Question: I have a custom UserControl that have a StatusStrip. So, I resize this control when user drags the corner of this status strip. However, the resizing is not pretty good: temporary white areas can be observed on the parent control during the resize, and sometimes if the resizing are too fast user "loses" the control(that stops resizing).

'''
Option Infer On
Public Class FloattingGrid
Inherits System.Windows.Forms.UserControl
Dim mouseDownLocation As Nullable(Of Point)
Private Sub StatusStrip1_MouseMove(ByVal sender As System.Object, ByVal e As System.Windows.Forms.MouseEventArgs) Handles StatusStrip1.MouseMove
If mouseDownLocation.HasValue Then
Dim newPosition = Cursor.Position
Dim dx = newPosition.X - mouseDownLocation.Value.X
Dim dy = newPosition.Y - mouseDownLocation.Value.Y
'Dim oldRect = New Rectangle(Me.Location, Me.Size)'
Me.Size = New Size(Me.Width + dx, Me.Height + dy)
mouseDownLocation = newPosition
If Me.Parent IsNot Nothing Then
'Me.Parent.Invalidate(oldRect) '
Me.Parent.Refresh()
End If
Else
If e.X > Me.Width - 20 Then
If Cursor <> Cursors.SizeNWSE Then Cursor = Cursors.SizeNWSE
Else
If Cursor = Cursors.SizeNWSE Then Cursor = Cursors.Default
End If
End If
End Sub
Private Sub StatusStrip1_MouseLeave(ByVal sender As System.Object, ByVal e As System.EventArgs) Handles StatusStrip1.MouseLeave
Cursor = Cursors.Default
mouseDownLocation = Nothing
'Me.ResumeLayout() '
End Sub
Private Sub StatusStrip1_MouseDown(ByVal sender As System.Object, ByVal e As System.Windows.Forms.MouseEventArgs) Handles StatusStrip1.MouseDown
If Cursor = Cursors.SizeNWSE Then
'Me.SuspendLayout() '
mouseDownLocation = Cursor.Position
End If
End Sub
Private Sub StatusStrip1_MouseUp(ByVal sender As System.Object, ByVal e As System.Windows.Forms.MouseEventArgs) Handles StatusStrip1.MouseUp
mouseDownLocation = Nothing
'Me.ResumeLayout()'
End Sub
' Private Sub FloattingGrid_MouseMove(ByVal sender As Object, ByVal e As System.Windows.Forms.MouseEventArgs) Handles Me.MouseMove '
' End Sub '
Private Sub FloattingGrid_Load(ByVal sender As System.Object, ByVal e As System.EventArgs) Handles MyBase.Load
Me.ResizeRedraw = True
End Sub
End Class
'''
I think that behavior could be caused by the parent's Invalidate. Is there a way to just BeginInvalidate and not wait till parent invalidates all the region?
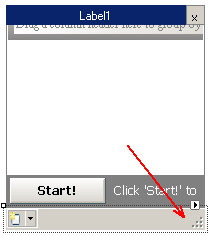
Answer: <URL> has nothing to do with painting and nothing to do with implementing a delay. It's all about cross-thread access, which you're not doing here. It's not the correct solution.
And there's nothing wrong with calling <URL>. It just marks the area as requiring painting. It doesn't actually cause that area to get repainted multiple times. If the area you invalidate has already been invalidated, it's a no-op, so it's not responsible for slowing anything down here. If you wanted it to be repainted , you would need to call something like 'Refresh' instead.
One thing you could do is prevent the parent control from trying to resize itself and change the layout of its child controls to accommodate the new position of the 'StatusStrip'. To do that, call the <URL> when you finish.
Of course, that's not guaranteed to solve your problem. You're still very likely to see a lag and white or black areas appear in the regions that haven't been painted yet. This happens in other applications and even when you resize windows. The only solution to that is double-buffering, drawing everything into a temporary background buffer, and then painting that entire completed image to the screen.